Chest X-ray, AP view. Patient: 59 years old, sex F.
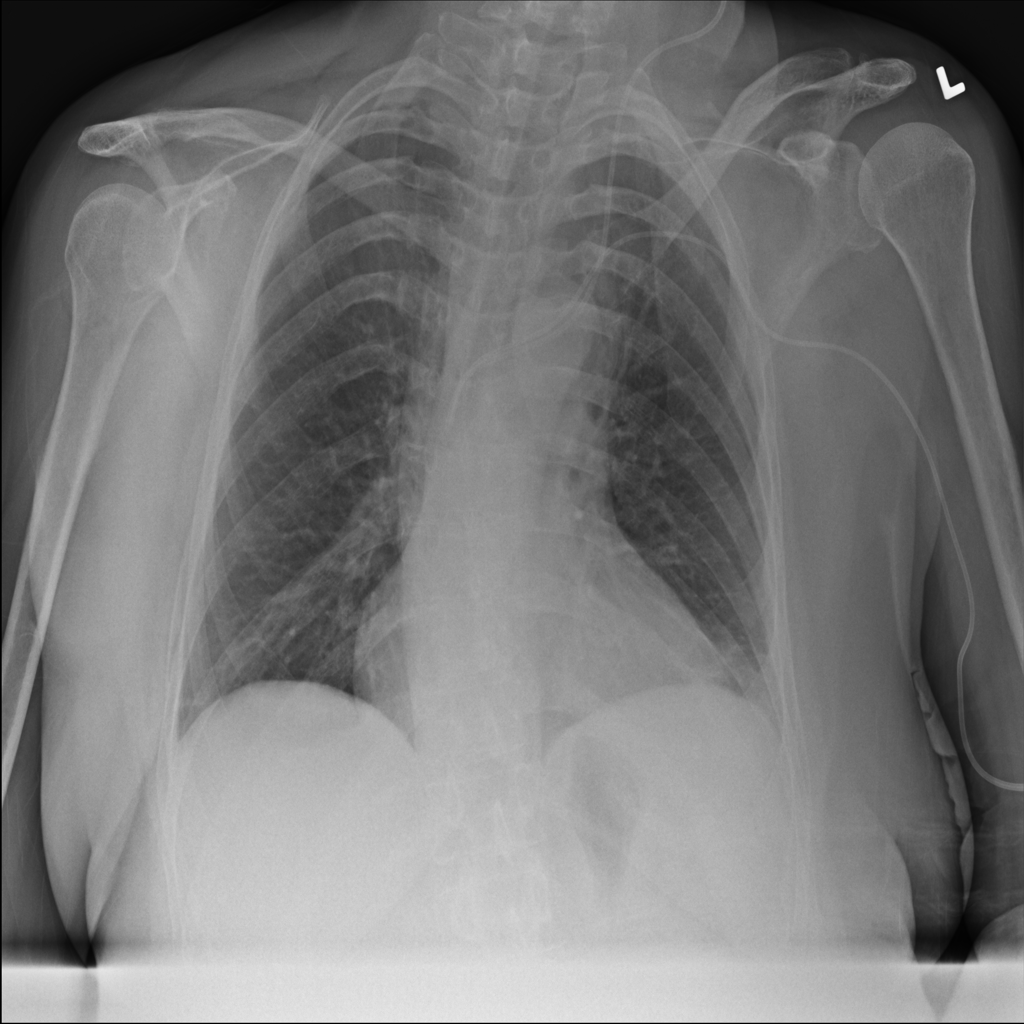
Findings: No Finding